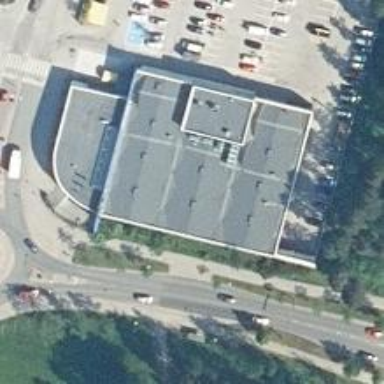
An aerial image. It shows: Supermarket.